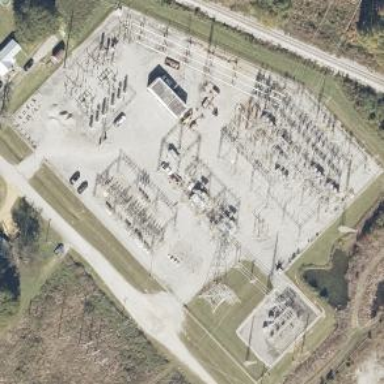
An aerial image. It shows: Outdoor power substation with fence surrounding it. The substation operates at the transmission level.